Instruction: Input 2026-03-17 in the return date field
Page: home
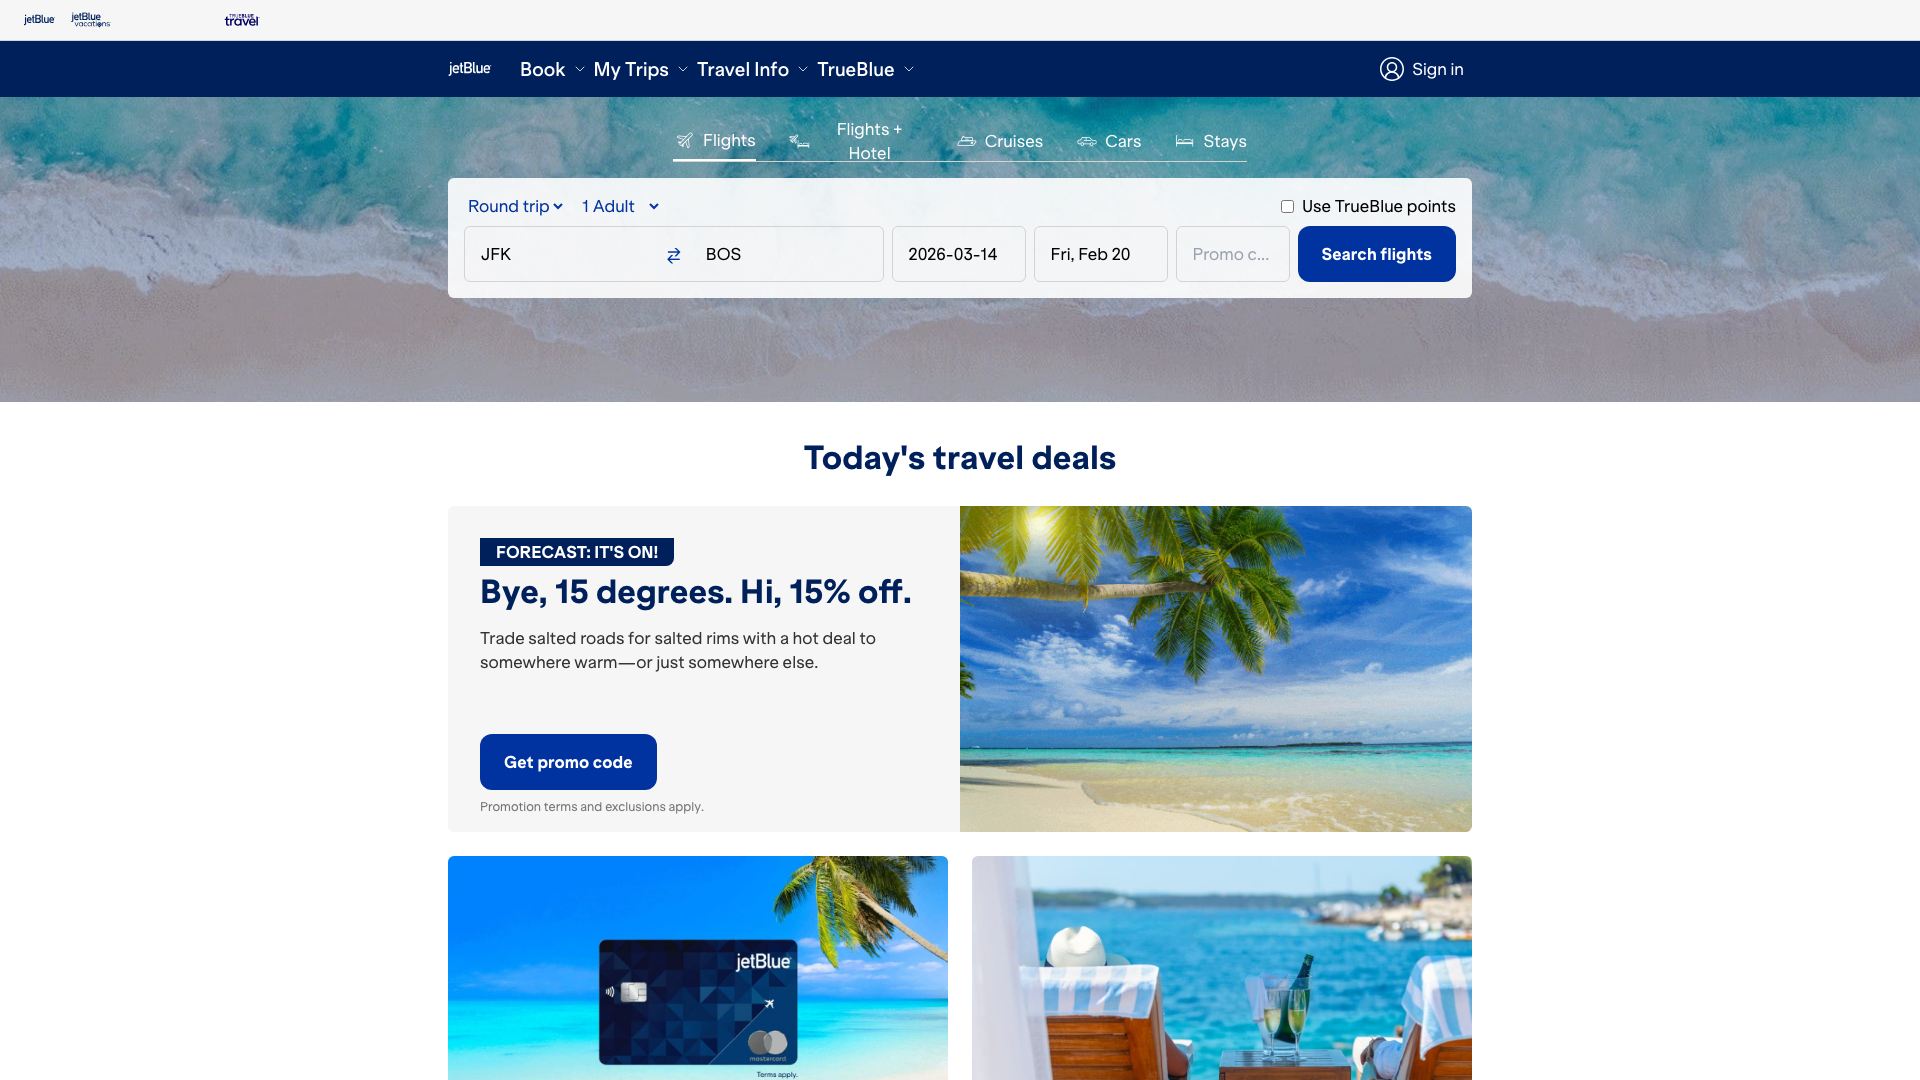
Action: type